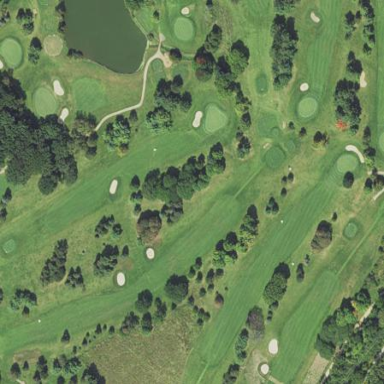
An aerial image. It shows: Golf fairway surrounded by grass.